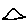
Label: triangle